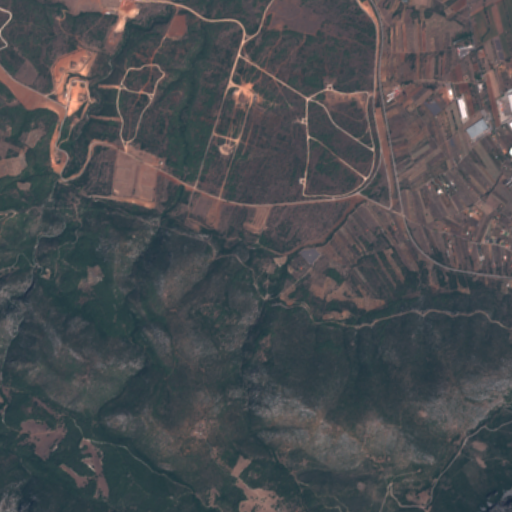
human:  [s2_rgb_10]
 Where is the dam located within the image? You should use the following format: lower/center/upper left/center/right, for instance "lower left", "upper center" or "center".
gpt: The dam is located in the lower right of the image.
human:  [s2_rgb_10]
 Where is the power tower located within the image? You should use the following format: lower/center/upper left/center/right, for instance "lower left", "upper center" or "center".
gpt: The power tower is located in the lower left of the image.
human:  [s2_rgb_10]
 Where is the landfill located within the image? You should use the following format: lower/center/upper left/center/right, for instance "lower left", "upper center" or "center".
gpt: There is no landfill in the image.